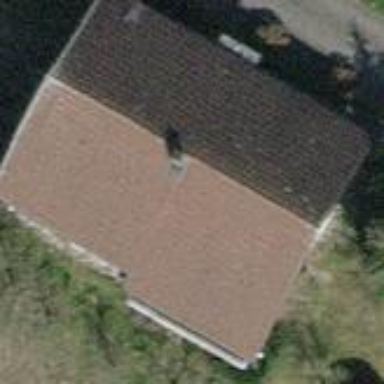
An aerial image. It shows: Building with tile roof.